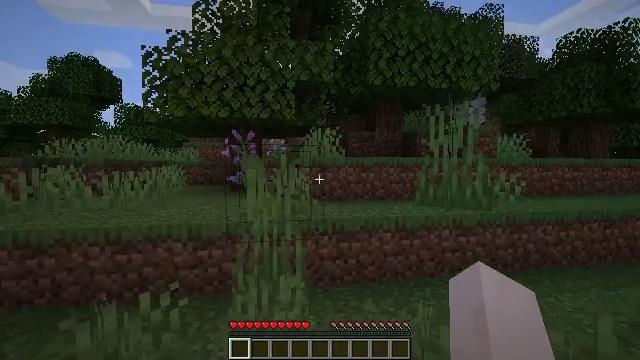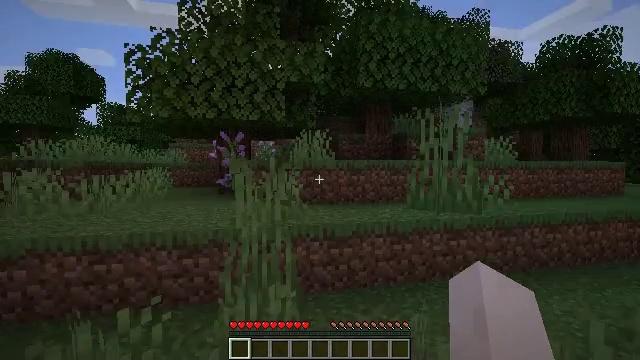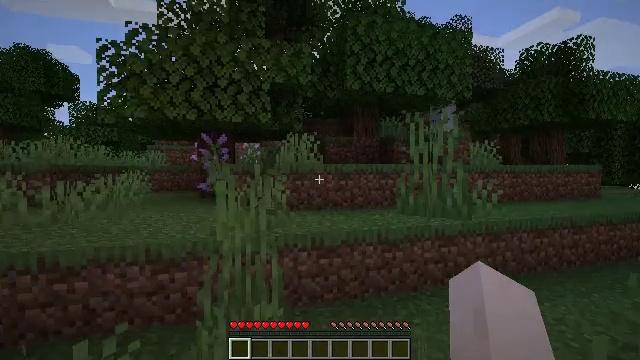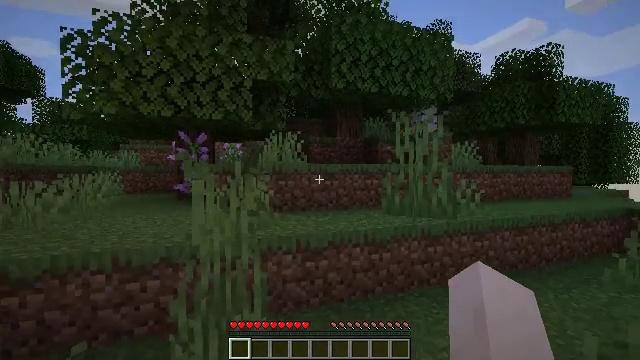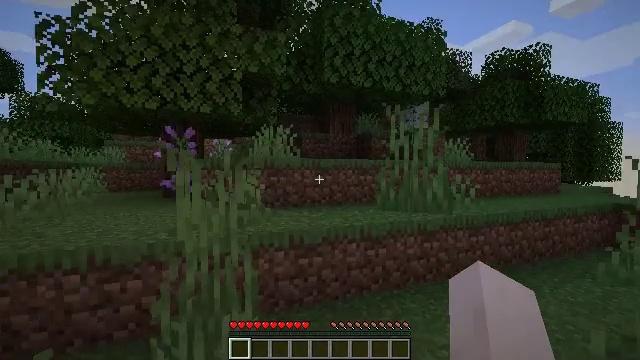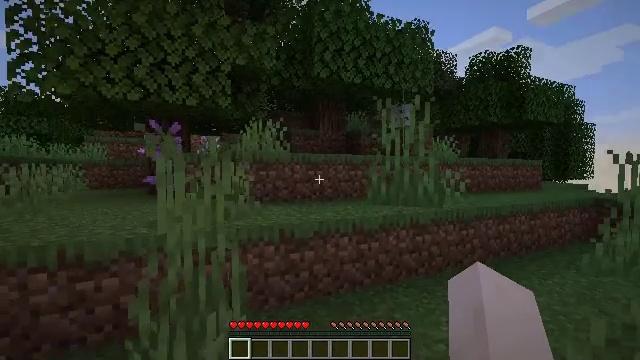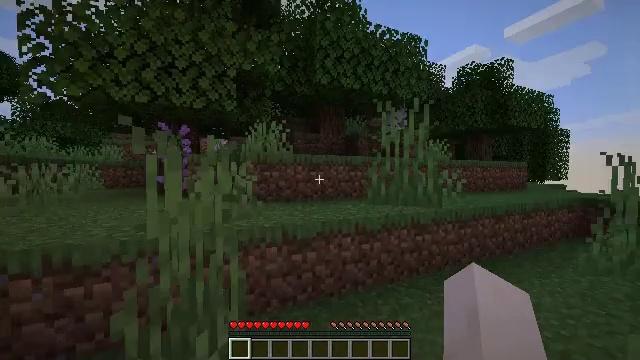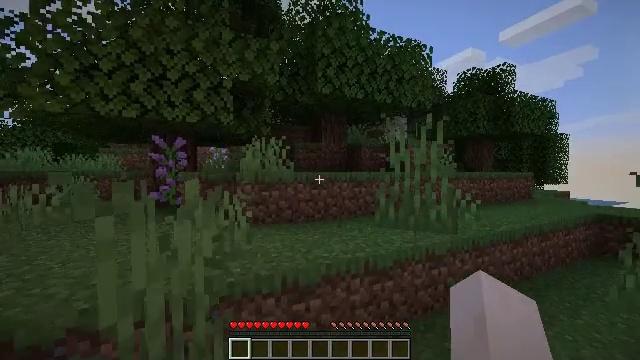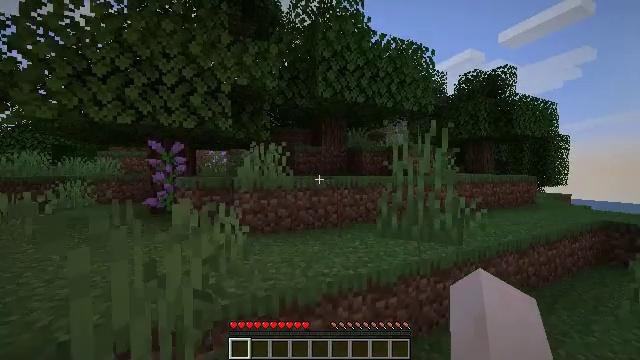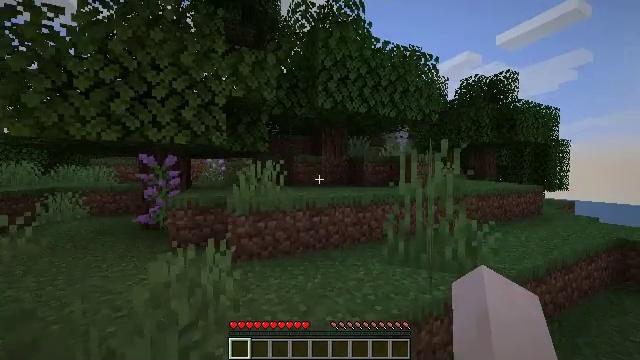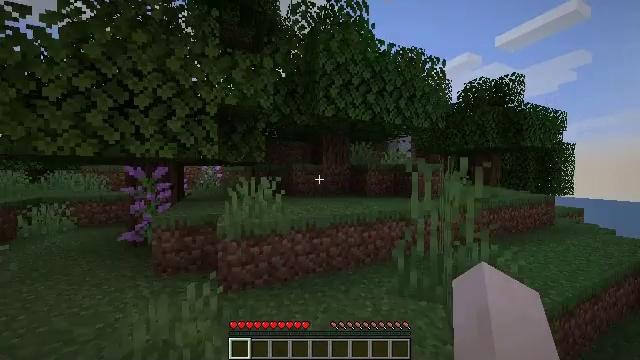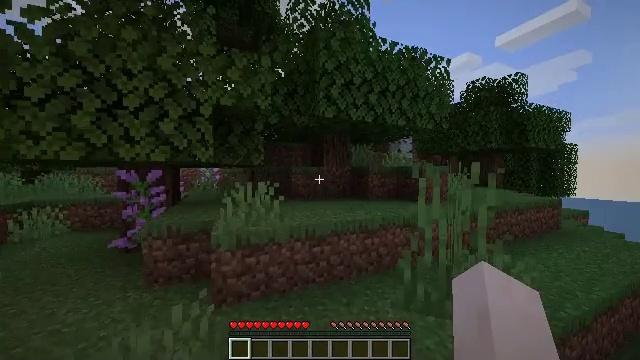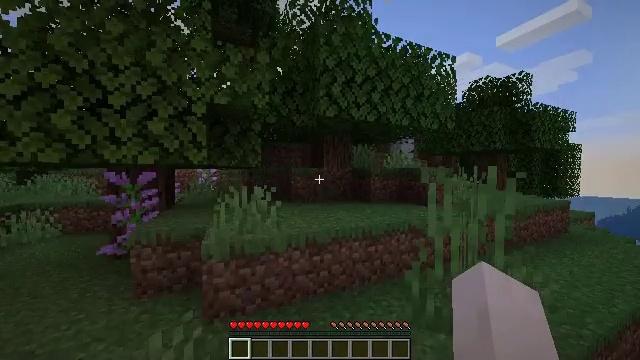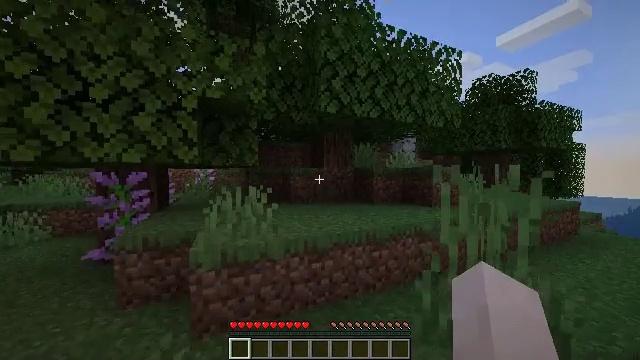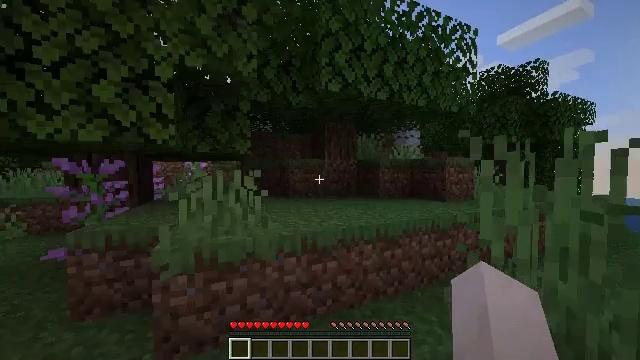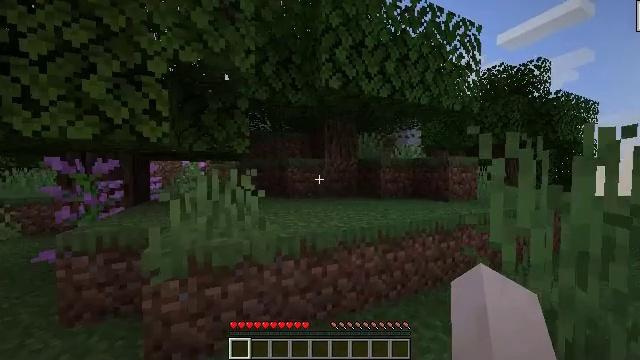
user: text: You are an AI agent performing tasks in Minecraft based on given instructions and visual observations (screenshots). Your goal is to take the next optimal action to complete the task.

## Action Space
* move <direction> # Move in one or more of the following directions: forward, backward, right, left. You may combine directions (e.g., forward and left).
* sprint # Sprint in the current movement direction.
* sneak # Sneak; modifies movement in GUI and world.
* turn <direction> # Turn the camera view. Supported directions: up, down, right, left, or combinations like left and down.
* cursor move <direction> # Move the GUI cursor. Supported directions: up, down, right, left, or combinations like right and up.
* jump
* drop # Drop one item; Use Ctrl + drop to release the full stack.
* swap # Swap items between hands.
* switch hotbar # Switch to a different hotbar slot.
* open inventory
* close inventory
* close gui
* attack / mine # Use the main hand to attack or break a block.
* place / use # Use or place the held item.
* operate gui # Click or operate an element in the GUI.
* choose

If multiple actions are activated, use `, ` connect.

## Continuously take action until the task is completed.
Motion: motion action
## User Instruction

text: Pick up the lilac.
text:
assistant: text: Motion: move forward, turn right, jump
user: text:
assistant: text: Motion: move forward, turn right, jump
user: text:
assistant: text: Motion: move forward, turn right, jump
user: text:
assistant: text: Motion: move forward, sprint, turn right, jump
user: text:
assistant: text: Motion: move forward, sprint, turn right, jump
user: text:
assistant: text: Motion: move forward, sprint, jump
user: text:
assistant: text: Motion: move forward, sprint, jump
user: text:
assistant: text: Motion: move forward, sprint, jump
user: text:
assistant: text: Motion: move forward, sprint, jump
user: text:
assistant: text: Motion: move forward, jump
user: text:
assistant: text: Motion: move forward, jump
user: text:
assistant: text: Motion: move forward, jump
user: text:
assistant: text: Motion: move forward, jump
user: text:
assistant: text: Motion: move forward, jump
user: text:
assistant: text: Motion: move forward, jump
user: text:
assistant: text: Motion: move forward, jump
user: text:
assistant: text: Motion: move forward, sprint, jump
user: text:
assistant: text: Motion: move forward, sprint, turn left, jump
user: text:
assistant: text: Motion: move forward, sprint, turn left, jump
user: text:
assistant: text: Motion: move forward, sprint, turn left, jump
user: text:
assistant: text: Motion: move forward, sprint, turn left and down, jump
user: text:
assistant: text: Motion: move forward, turn left and down, jump
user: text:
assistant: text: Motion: move forward, turn left and down, jump
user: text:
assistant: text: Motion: move forward, turn left and down, jump
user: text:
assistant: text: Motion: move forward and move left, turn left
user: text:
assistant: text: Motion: move forward and move left, turn left
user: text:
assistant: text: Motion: move forward and move left, turn left
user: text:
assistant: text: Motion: move forward and move left
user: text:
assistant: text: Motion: move forward and move left
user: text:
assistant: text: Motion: move left